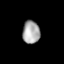
Tissue: lung
Cell type: T cells
Senescence score: 0.182
Nuclear area (px): 387
Mean DAPI intensity: 168.695